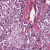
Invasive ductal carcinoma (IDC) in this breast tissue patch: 1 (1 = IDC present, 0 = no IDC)